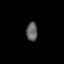
Tissue: skin
Cell type: Fibroblasts
Senescence score: 0.1633
Nuclear area (px): 203
Mean DAPI intensity: 98.374